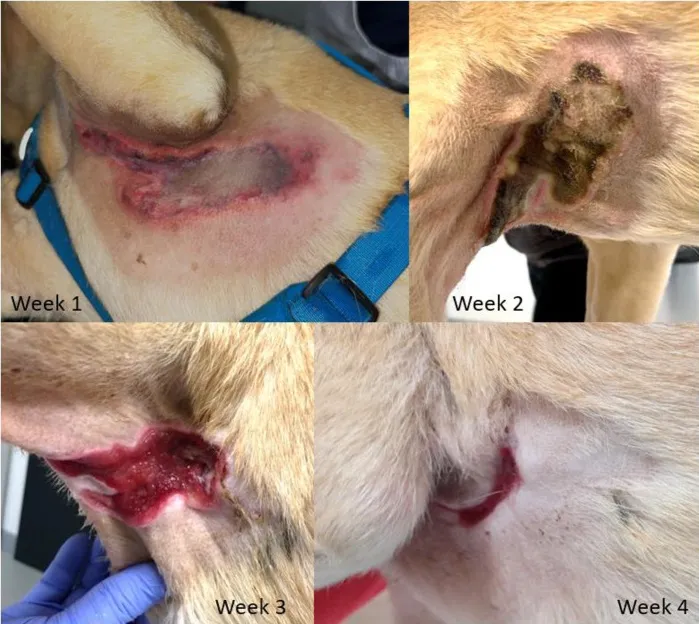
Photographical series of the burn wound in the left axillary region (sequence over a 4-week time span).
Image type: medical_photograph (skin_photograph)